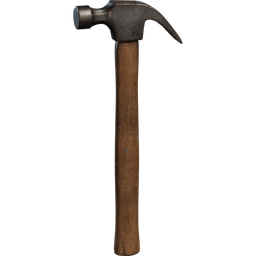
Label: tools